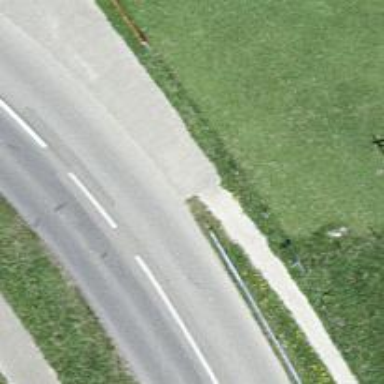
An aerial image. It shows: Path.